The trace is the raw vibration amplitude of a rotating bearing as a function of time. What is the most likely bearing condition (normal, inner_race, outer_race, ball)?
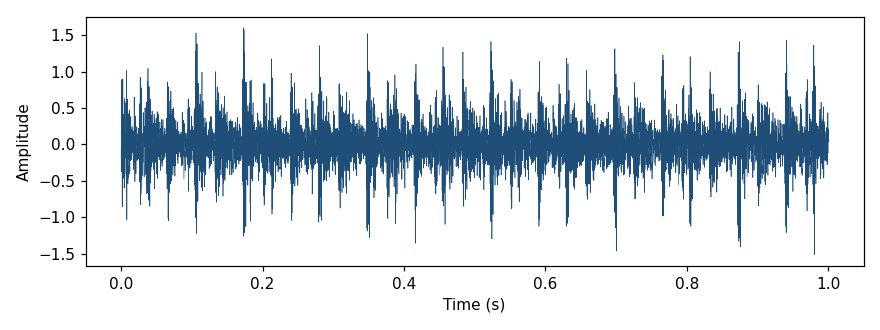
Answer: outer_race